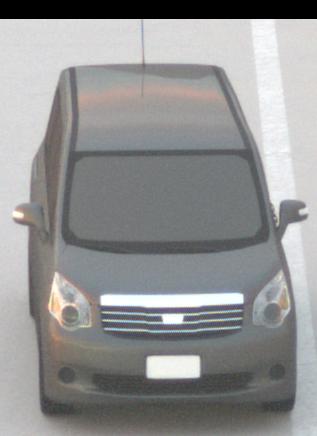
Make: Toyota
Model: Noah
Detailed model: Voxy R70G
Model produced from: 2007
Model produced until: 2013
Doors: 5
Color: gray
Road condition: dry road
Daytime: sunrise or sunset
Contrast: medium contrast